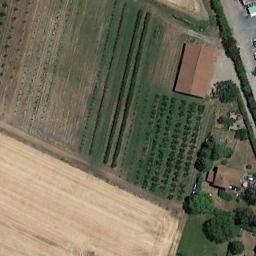
Label: residential